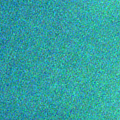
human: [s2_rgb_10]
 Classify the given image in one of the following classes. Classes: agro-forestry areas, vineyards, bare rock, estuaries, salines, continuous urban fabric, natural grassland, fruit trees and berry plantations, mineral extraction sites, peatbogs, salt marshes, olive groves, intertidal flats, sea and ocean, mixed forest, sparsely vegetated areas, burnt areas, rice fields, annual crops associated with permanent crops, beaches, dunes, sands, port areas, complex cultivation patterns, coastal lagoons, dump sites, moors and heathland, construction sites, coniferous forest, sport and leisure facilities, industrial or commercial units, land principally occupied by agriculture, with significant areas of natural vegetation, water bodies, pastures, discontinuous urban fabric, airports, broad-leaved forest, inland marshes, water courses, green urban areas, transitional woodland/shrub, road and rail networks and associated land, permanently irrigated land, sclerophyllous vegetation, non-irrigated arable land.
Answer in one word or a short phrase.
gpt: sea and ocean